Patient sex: F
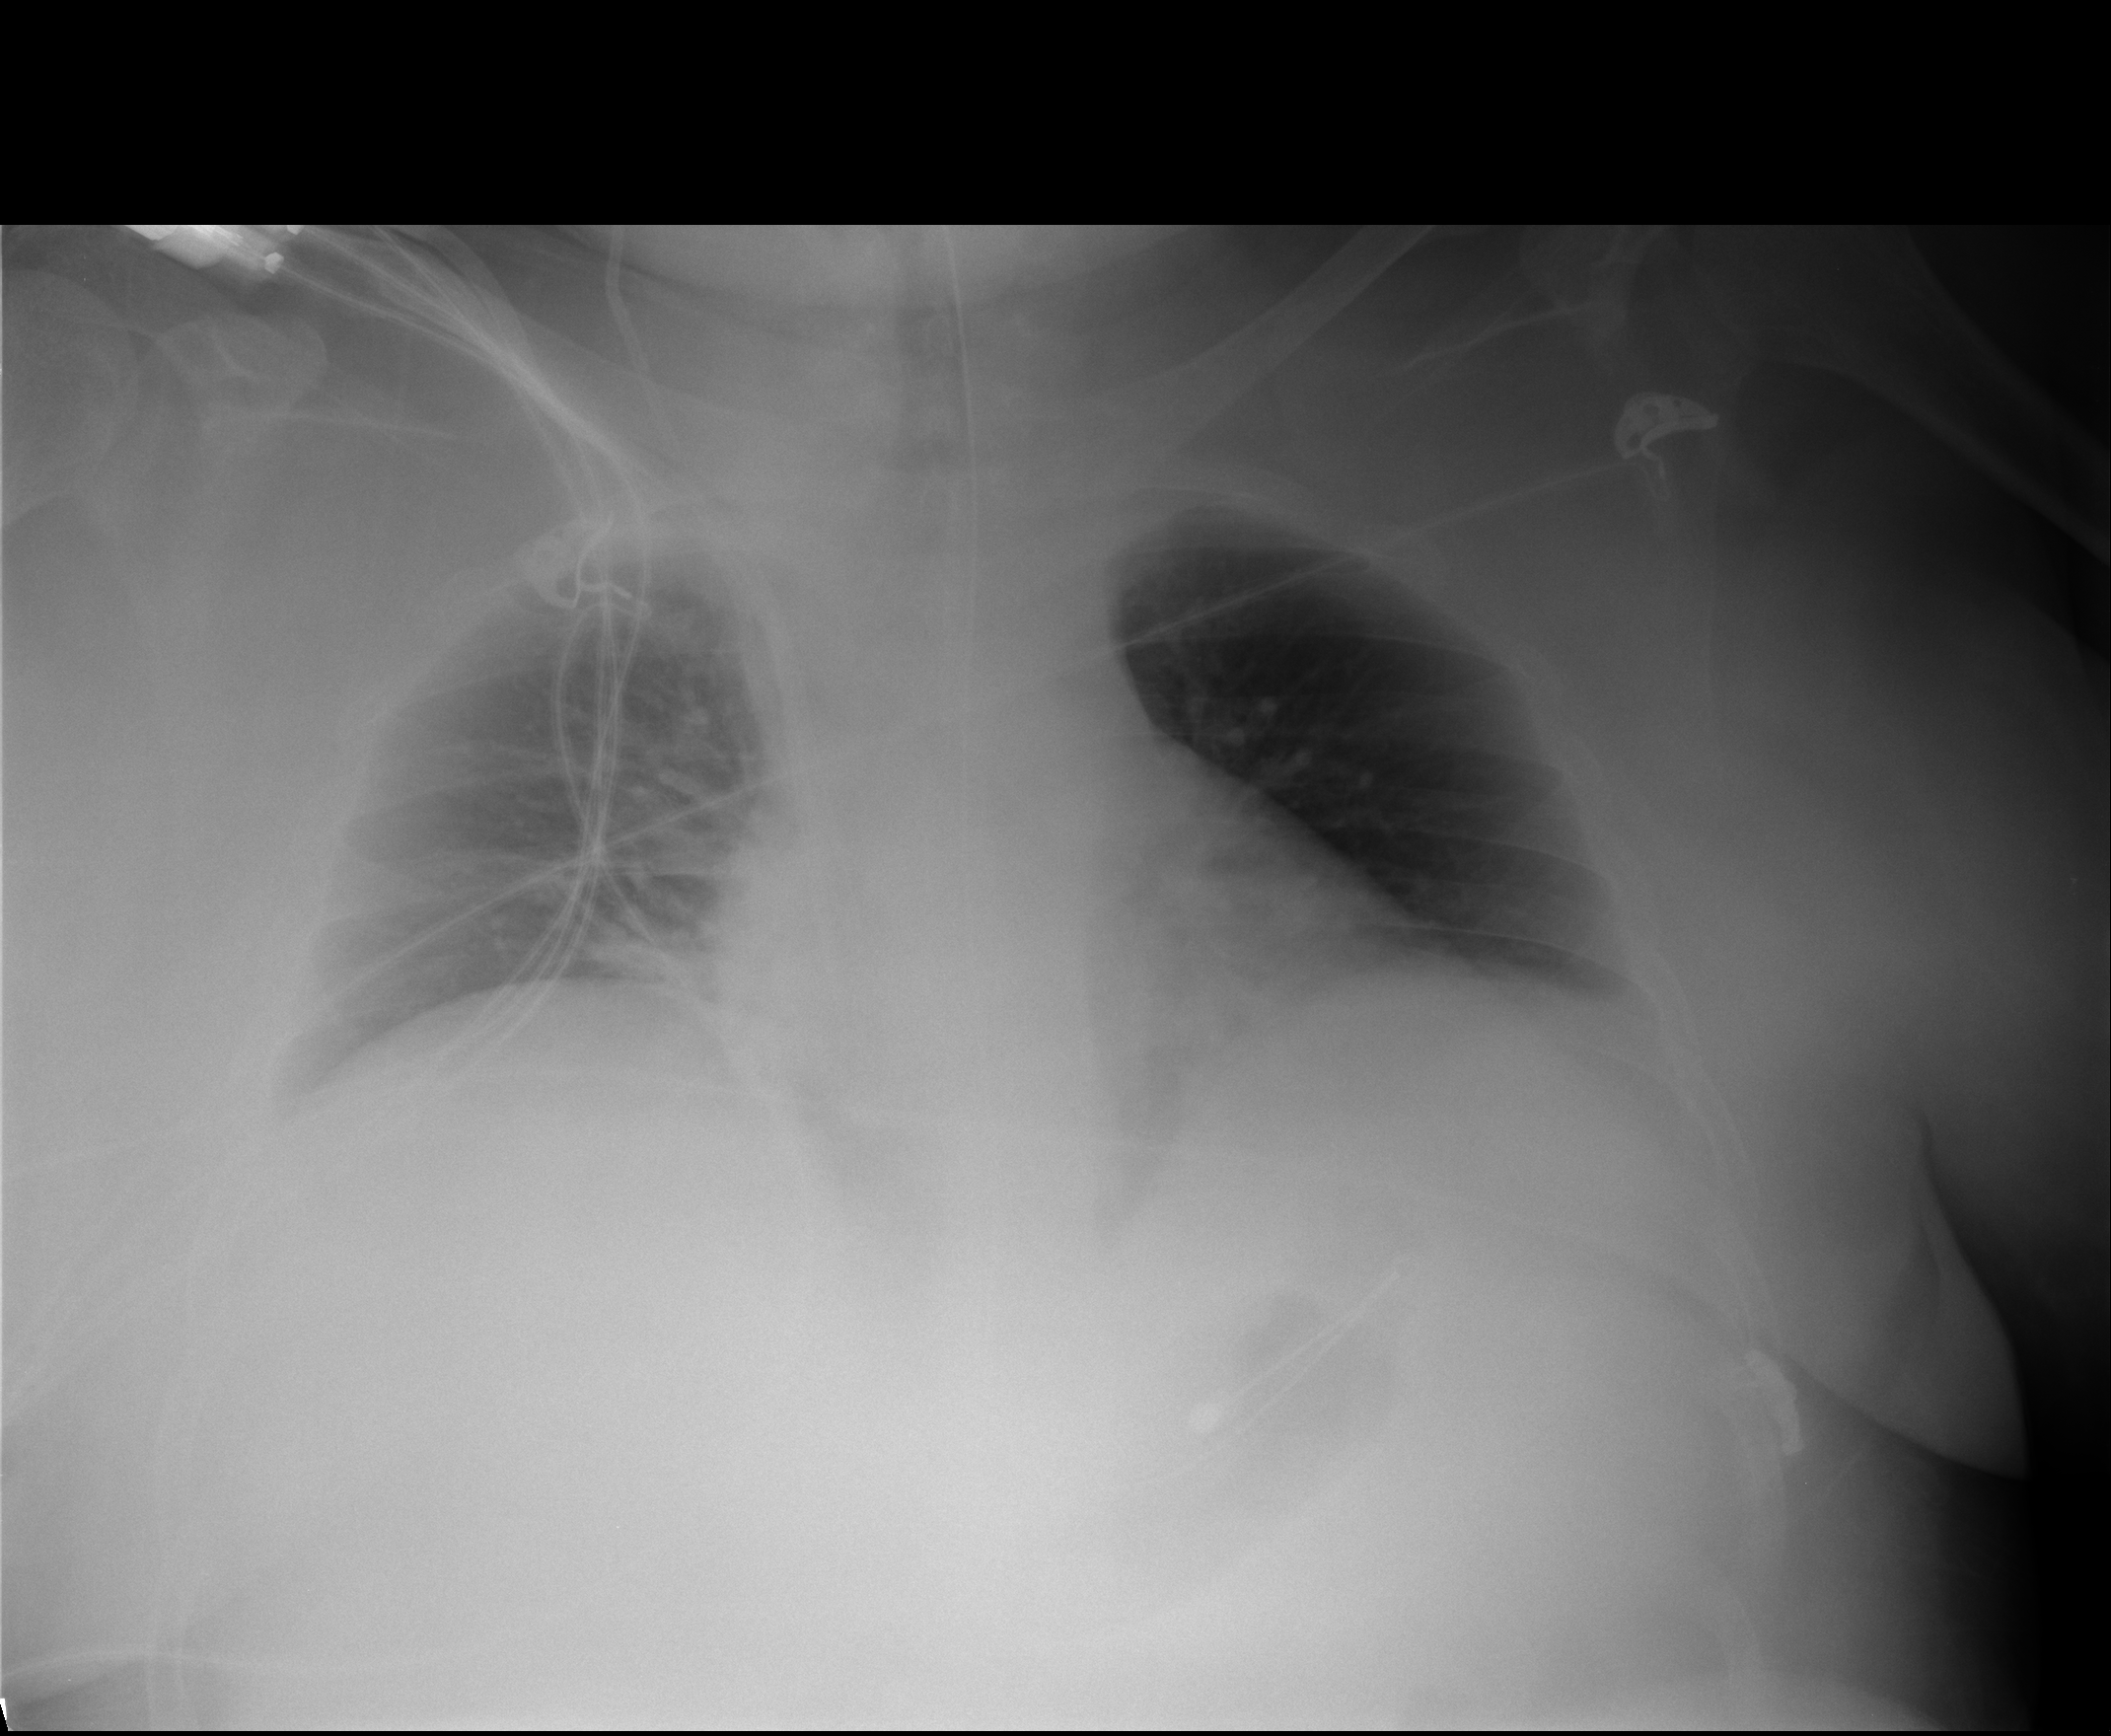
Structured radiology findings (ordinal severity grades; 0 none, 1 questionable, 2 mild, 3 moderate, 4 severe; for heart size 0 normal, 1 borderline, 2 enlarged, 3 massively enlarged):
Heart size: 0
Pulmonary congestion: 0
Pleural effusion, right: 0
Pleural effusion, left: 0
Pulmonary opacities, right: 2
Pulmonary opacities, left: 0
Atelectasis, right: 2
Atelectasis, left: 0